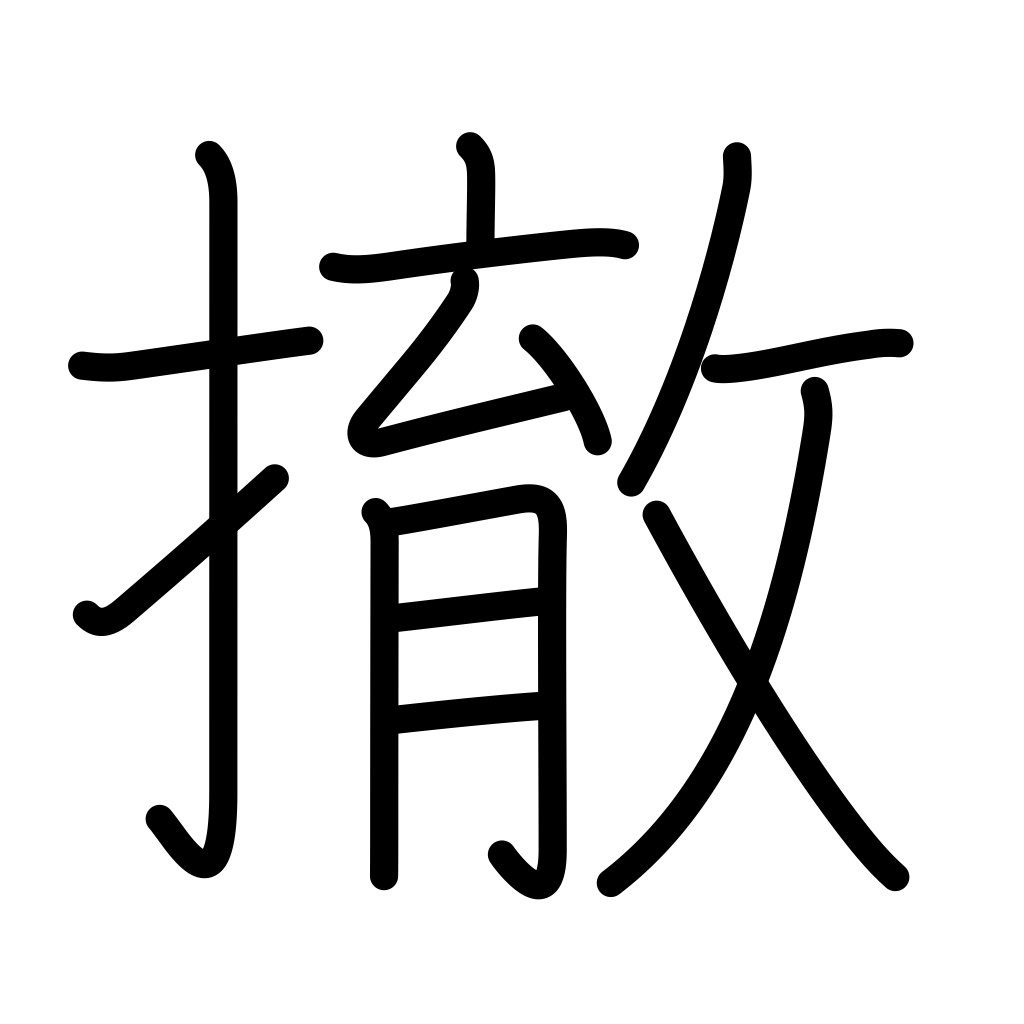
Meaning: remove, withdraw, disarm, dismantle, reject, exclude